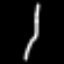
Label: leaf